Question: I have this SQL:
'''
SELECT sets.set_id, responses.Question_Id, replies.reply_text, responses.Response
FROM response_sets AS sets
INNER JOIN responses AS responses ON sets.set_id = responses.set_id
INNER JOIN replies AS replies ON replies.reply_id = responses.reply_id
WHERE sets.Sctn_Id_Code IN ('668283', '664524')
'''
A partial result:

I want to replace the 'reply_text' and response columns with one column that will have the value of the response if it isn't null and the reply text value otherwise. I'm not sure if this can be done with a case statement, at least nothing I've dug up leads me to think that I can. Am I incorrect in assuming this?
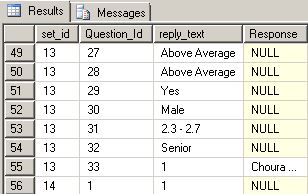
Answer: You could use a case statement, but 'COALESCE' would be easier:
'''
Select sets.set_id, responses.Question_Id, COALESCE(responses.Response, replies.reply_text)
From response_sets as sets
inner join responses as responses on sets.set_id = responses.set_id
inner join replies as replies on replies.reply_id = responses.reply_id
where sets.Sctn_Id_Code in ('668283', '664524')
'''
<URL> allows you to list two or more expressions, and takes the first one that isn't null.